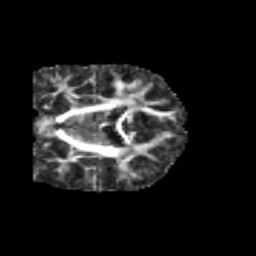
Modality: FA
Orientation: coronal
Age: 11
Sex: male
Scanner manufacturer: siemens
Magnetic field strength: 3 T
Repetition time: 3.8 s
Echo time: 0.07 s